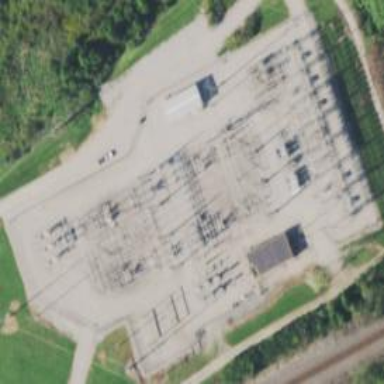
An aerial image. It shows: Transmission level substation.